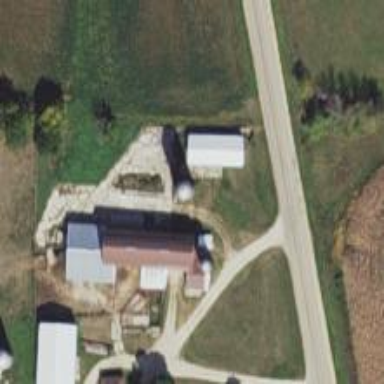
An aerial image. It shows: Silo.